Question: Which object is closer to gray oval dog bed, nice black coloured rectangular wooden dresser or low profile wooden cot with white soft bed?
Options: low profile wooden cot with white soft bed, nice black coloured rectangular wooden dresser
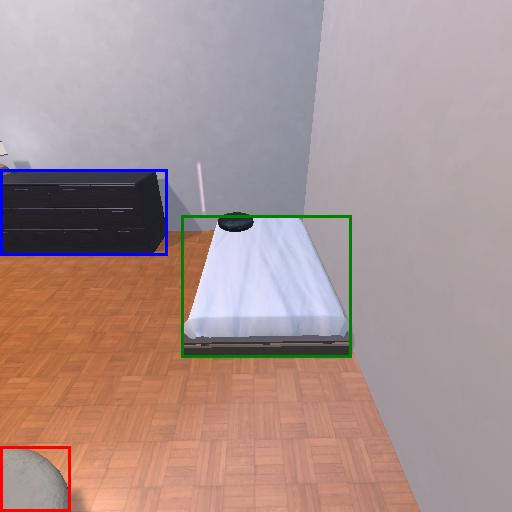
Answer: low profile wooden cot with white soft bed